Question: I need to customize Achartengine Line graph to plot Patients PT-INR readings. each point need to be different color based on reading(critical, normal, high).
so I downloaded from svn source done with customization now working fine. but
'''
renderer.setDisplayChartValues(true);
'''
is not showing reading at some points.
Screen shot
Note : I had tried with Achartengine versions 1.2/1.1/1.0 jar files
but working fine with Achartengine version 0.7 jar
is this a bug, please help me to fix this issue or provide link to source code Achartengine versions 0.7
Thanks in advance
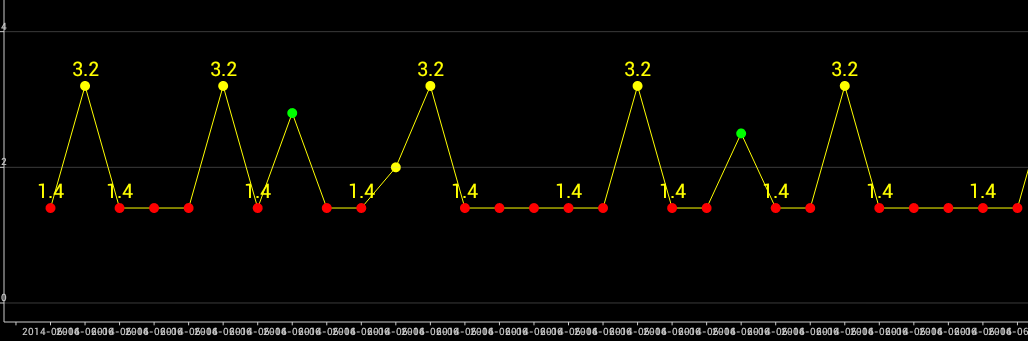
Answer: After some research I found the answer. I noticed that when I tried to zoom Graph , the values of every points are showing. so I set view port for X-axis, 7 values at a time. which worked for me.
'''
setXAxisMax(7);
'''
Thanks to every one who tried to help.